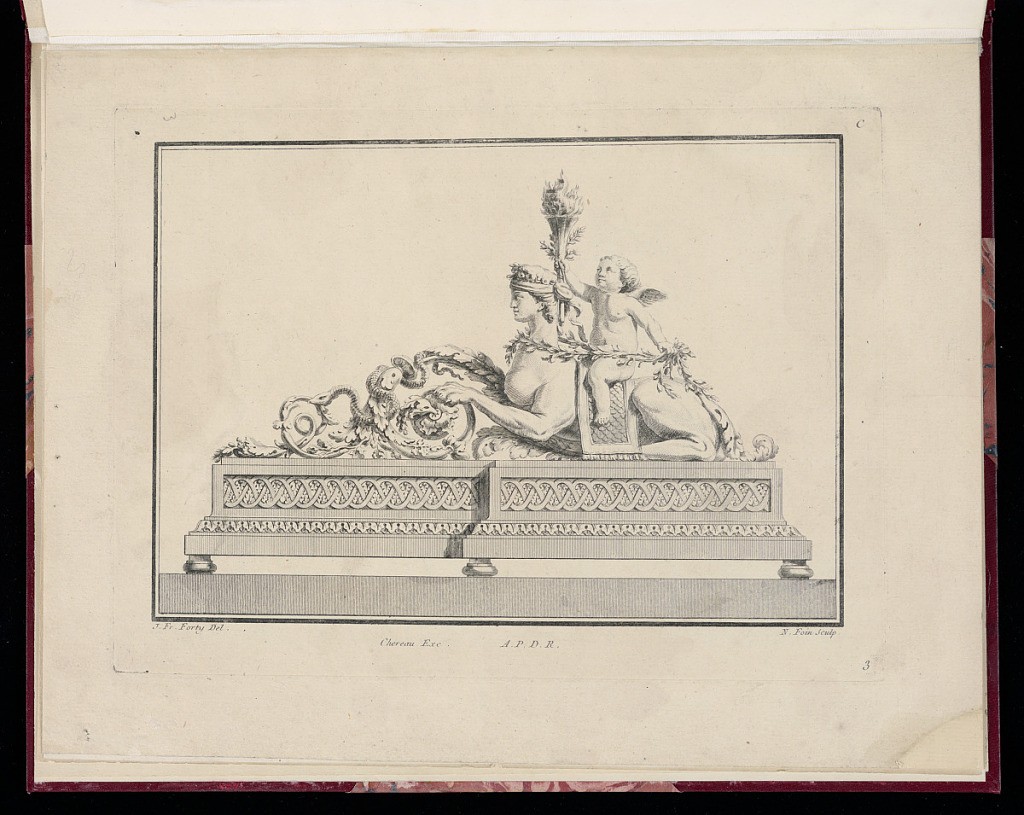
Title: Design for an Andiron
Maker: Jean François Forty, active 1775 – 1790
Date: ca. 1780
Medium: Etching and engraving on laid paper
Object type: Print
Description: Third plate from a series of six designs for andirons. The andiron features a sphynx with a winged cupid on its back, who is holding a flaming torch, along with fleurons, snake and acanthus leaf ornament, and friezes along its base. The plate is numbered, lettered, and signed.